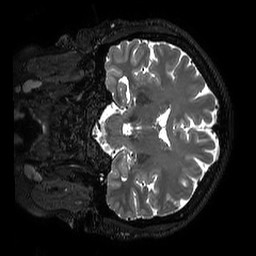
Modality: T2w
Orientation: coronal
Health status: ill
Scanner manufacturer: philips
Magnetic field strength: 3 T
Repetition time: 2.5 s
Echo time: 0.331 s